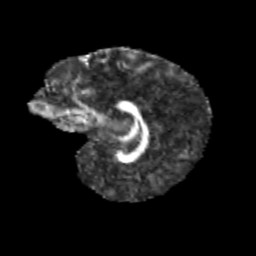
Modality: FA
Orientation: sagittal
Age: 13
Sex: female
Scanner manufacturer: siemens
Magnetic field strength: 3 T
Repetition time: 3.8 s
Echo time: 0.07 s